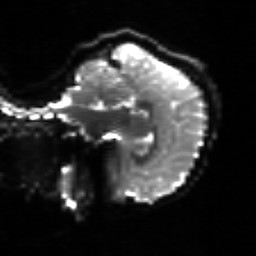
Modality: sbref
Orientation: sagittal
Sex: female
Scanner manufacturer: siemens
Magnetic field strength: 3 T
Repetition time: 5 s
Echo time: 0.071 s